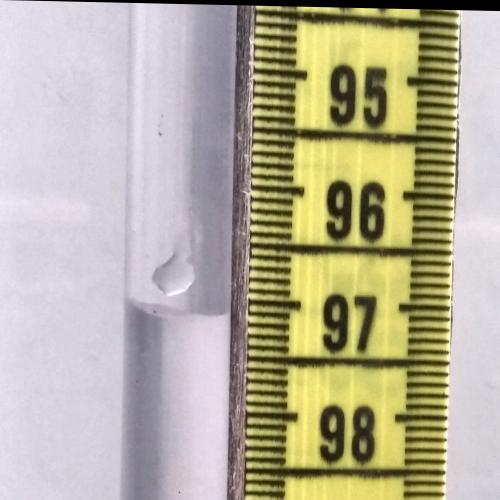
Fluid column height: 97.1 cm